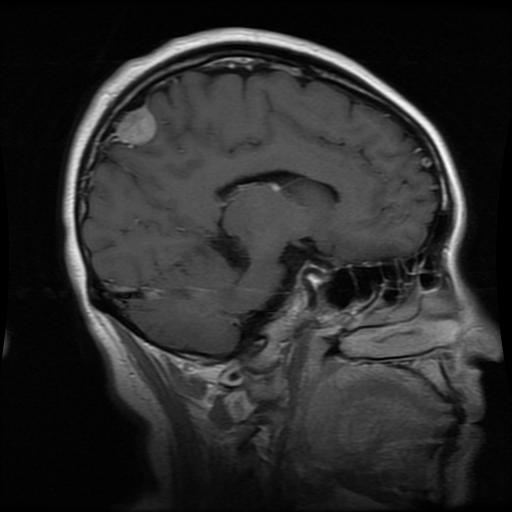
Label: meningioma